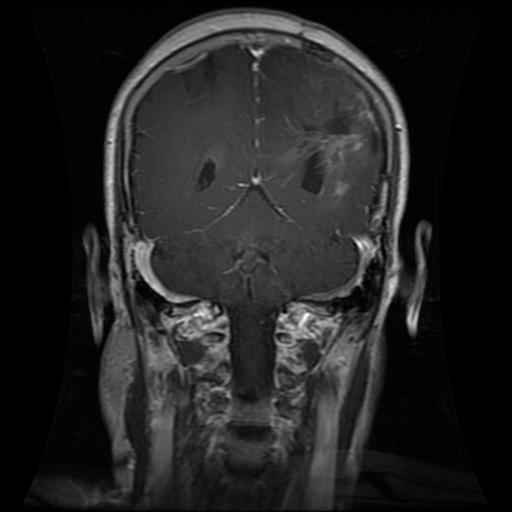
Label: glioma